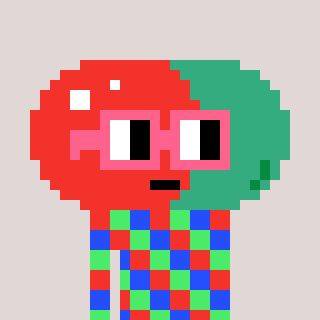
a pixel art character with square pink glasses, a pill-shaped head and a teal-colored body on a warm background